Question: I'm optimising a site with some fairly simple parallax scrolling. The animated elements are on separate layers ('backface-visibility:hidden') and the scripting and rendering steps seem fairly quick. However I'm seeing a lot of time spent on painting:

The actual drawing is fine but those huge <URL> represent rasterization in the separate compositor thread.
<URL>
What am I doing to cause that and how can I improve it?
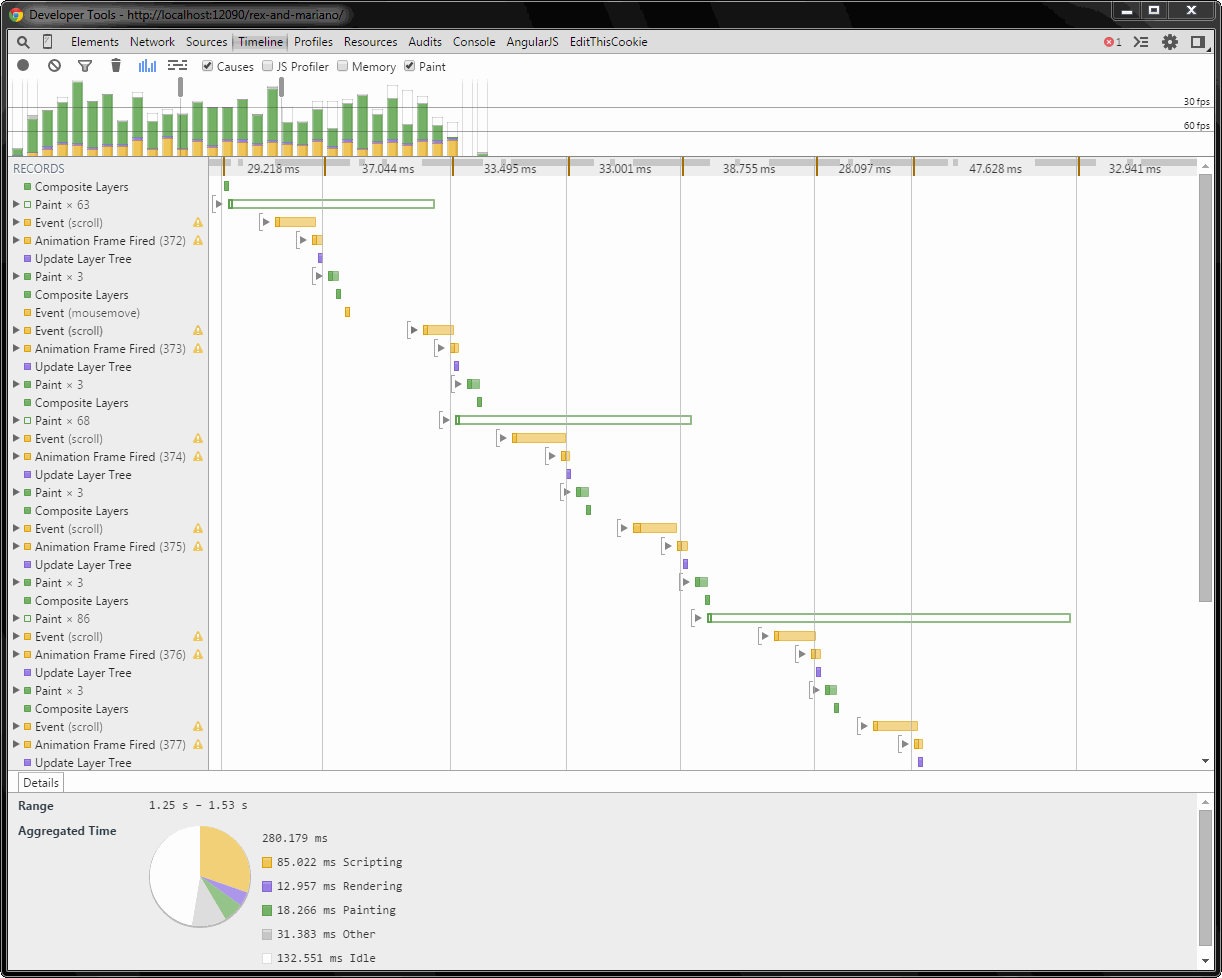
Answer: Okay, I can repro the hollow bars.

They are happening on the compositor thread, that's why we do them hollow. you can see it more clearly flicking to the flame chart:

Then if you recorded the timeline with the checkbox checked you can see exactly what was inside each paint.

And we can then use the slider to narrow down which draw calls are the most expensive part of these big paints:

(looks like a big cliprect and then the bitmap draw)
But looking in aggregate.. it appears that you're repainting the world in every frame.
You might want to look at what's happening in each frame... especially to your layers:

HOWEVER.
After all that, it appears you can solve your issues with animating 'transform:translate()' instead of 'left'/'top'. I would also recommend adding <URL> to those items. This will allow the browser to move items around without repainting and you shouldn't have to reraster on each frame.
must reads:
- <URL>
Cheers